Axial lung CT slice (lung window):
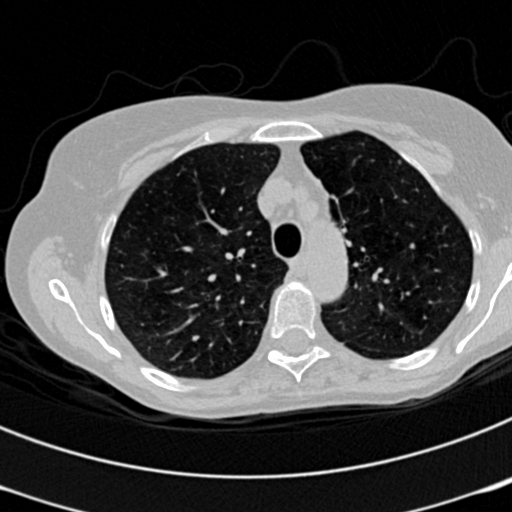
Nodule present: no